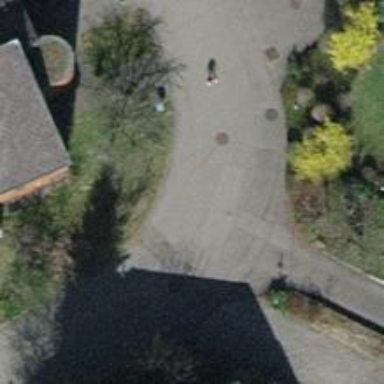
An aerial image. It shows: Asphalt road in residential area.